Question: I want to create a 'ListBox' that looks like the 'Windows Live Tiles'.
This is my 'XAML':
'''
<ListBox Name="listBox"
Grid.Row="1"
Background="Transparent"
BorderBrush="Transparent"
BorderThickness="0"
Width="Auto" Height="Auto"
ScrollViewer.HorizontalScrollBarVisibility="Disabled"
ItemsSource="{Binding Path=SomeList,Mode=TwoWay,UpdateSourceTrigger=PropertyChanged}"
VerticalAlignment="Stretch" HorizontalAlignment="Stretch"
VerticalContentAlignment="Stretch" HorizontalContentAlignment="Stretch">
<ListBox.ItemTemplate>
<DataTemplate >
<Grid x:Name="PART_Item" Width="Auto" Height="Auto" HorizontalAlignment="Stretch" VerticalAlignment="Stretch" Margin="10">
<Grid.RowDefinitions>
<RowDefinition Height="Auto" />
<RowDefinition Height="Auto" />
</Grid.RowDefinitions>
<Grid.ColumnDefinitions>
<ColumnDefinition Width="Auto"/>
<ColumnDefinition Width="*"/>
<ColumnDefinition Width="*"/>
</Grid.ColumnDefinitions>
<Image Name="logo" Source="{Binding Path=ImagePath}"
Width="50" Height="50"
Margin="0,0,10,0"
Grid.Column="0" Grid.Row="0" Grid.RowSpan="2"
RenderTransformOrigin="0.5,0.5"
SnapsToDevicePixels="True">

<TextBlock Grid.Row="0" Grid.Column="1"
TextAlignment="Left"
FontSize="12"
Text="{Binding Path=SomeName}"
TextTrimming="CharacterEllipsis"/>
<TextBlock Grid.Row="1" Grid.Column="1"
Margin="0,10,0,0"
FontSize="12"
TextAlignment="Left"
Text="{Binding Path=SomeNo}"
TextTrimming="CharacterEllipsis"/>
<TextBlock Grid.Row="0" Grid.Column="2"
TextAlignment="Left"
FontSize="12"
Text="{Binding Path=SomeDescription}"
TextWrapping="Wrap"/>
</Grid>
</DataTemplate>
</ListBox.ItemTemplate>
'''
- How do i change this 'XAML' to look like 'Windows Live Tiles'?- 2 'Items' next to each other for 2 'Rows' and then 1 'Item' with a 'ColumnSpan' of 2 and so on it should continue.
I only want to to be in the above mentioned layout.
How would i achieve this?

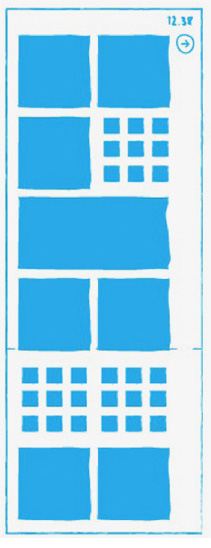
Answer: I'd probably do it with a WrapPanel. Give the ListBox an ItemsPanelTemplate with a WrapPanel in it:
'''
<ListBox.ItemsPanel>
<ItemsPanelTemplate>
<WrapPanel Orientation="Horizontal" />
</ItemsPanel>
</ListBox>
'''
Then set your ItemTemplate up so that the size of each item is half the width of the ListBox itself (or the same width, for your example third row). The easiest way to do that is to set the ListBox to a known width, then bind the width of the top-level panel in the DataTemplate to something in the item objects. However, this means the objects need to know how wide they're supposed to be - but if they want to fill the tile sizes properly, maybe that could be seen as a benefit.
Another option is a DataTemplateSelector, but that also needs to have a way of determining if it should deliver a wide or narrow template and it doesn't really have access to information about where in the list it is - it just knows which item to deliver a template for.
If you really want to do it without the items having to know anything about where in the list they're going to appear, I think you're going to have to step back from ListBox and write more of the logic yourself. You might be able to wrangle an ItemsControl into behaving like this, but I think it's more likely you'd need to go back further still and do a full-blown custom control, depending on how much flexibility you actually want.
But judging by your question, I think you'll probably be okay just retemplating the ListBox.